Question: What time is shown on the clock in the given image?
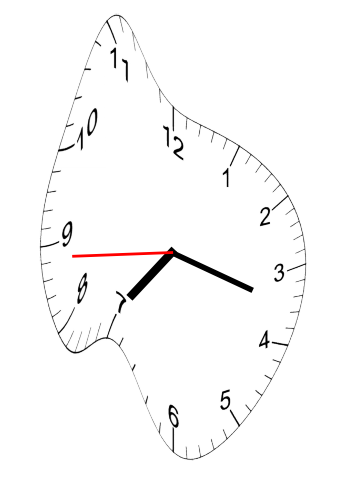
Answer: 07:17:44